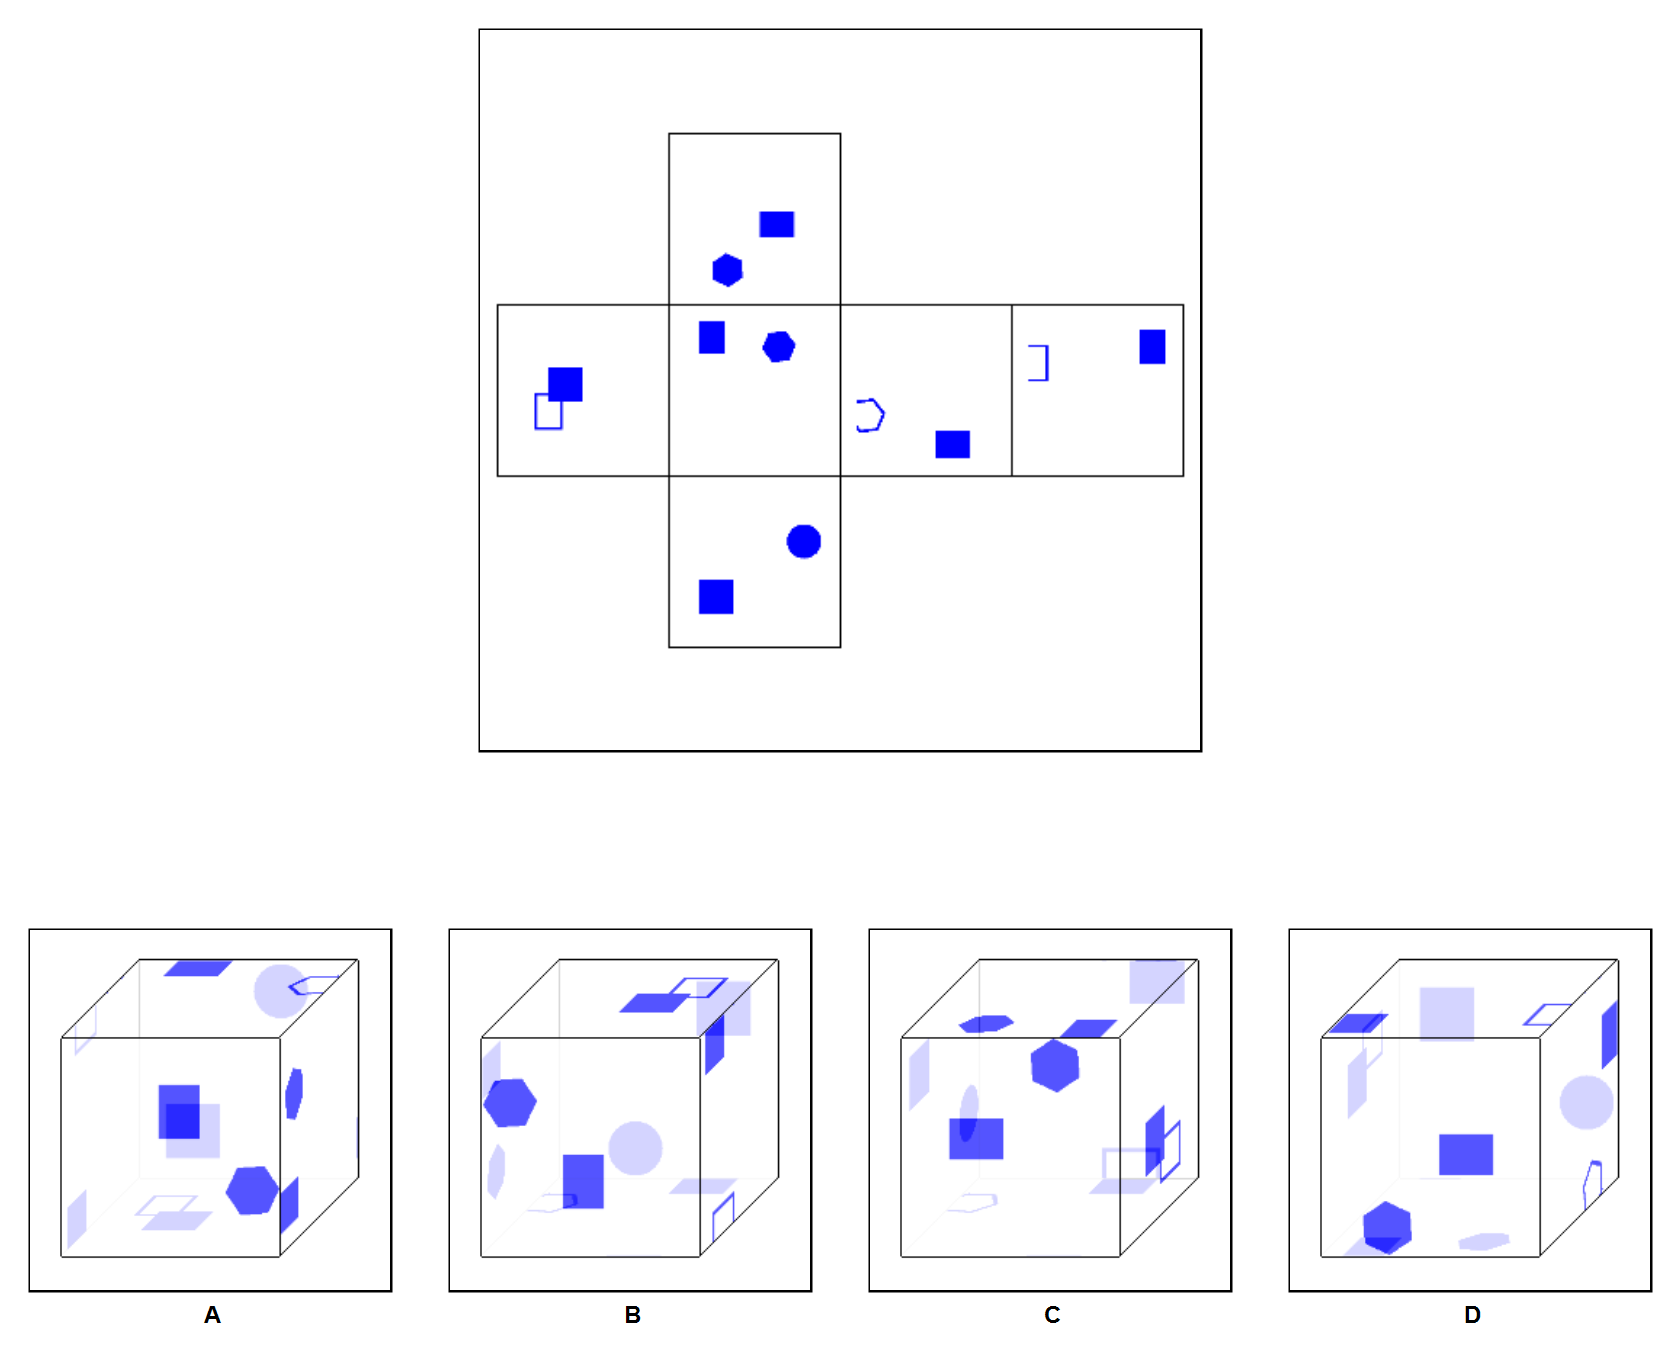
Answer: C